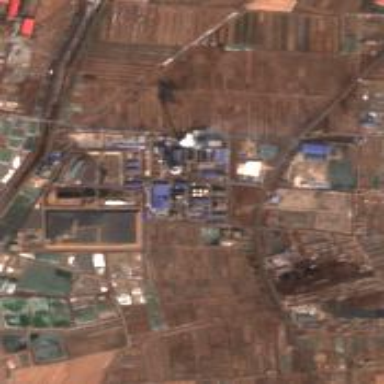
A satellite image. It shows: Industrial power plant with the landuse set as industrial.